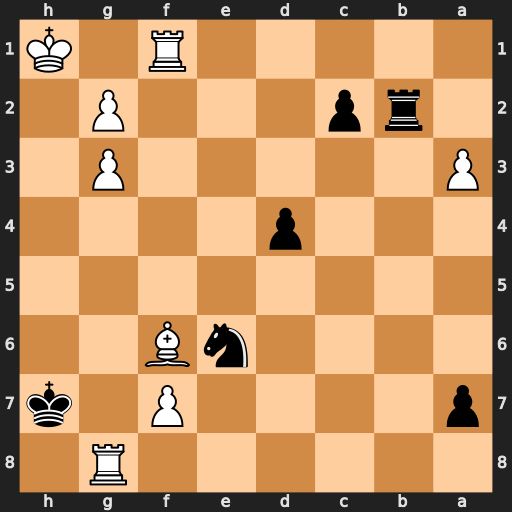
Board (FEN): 6R1/p4P1k/4nB2/8/3p4/P5P1/1rp3P1/5R1K
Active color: b
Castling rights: -
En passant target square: -
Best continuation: Rb1 Rxb1 cxb1=Q+